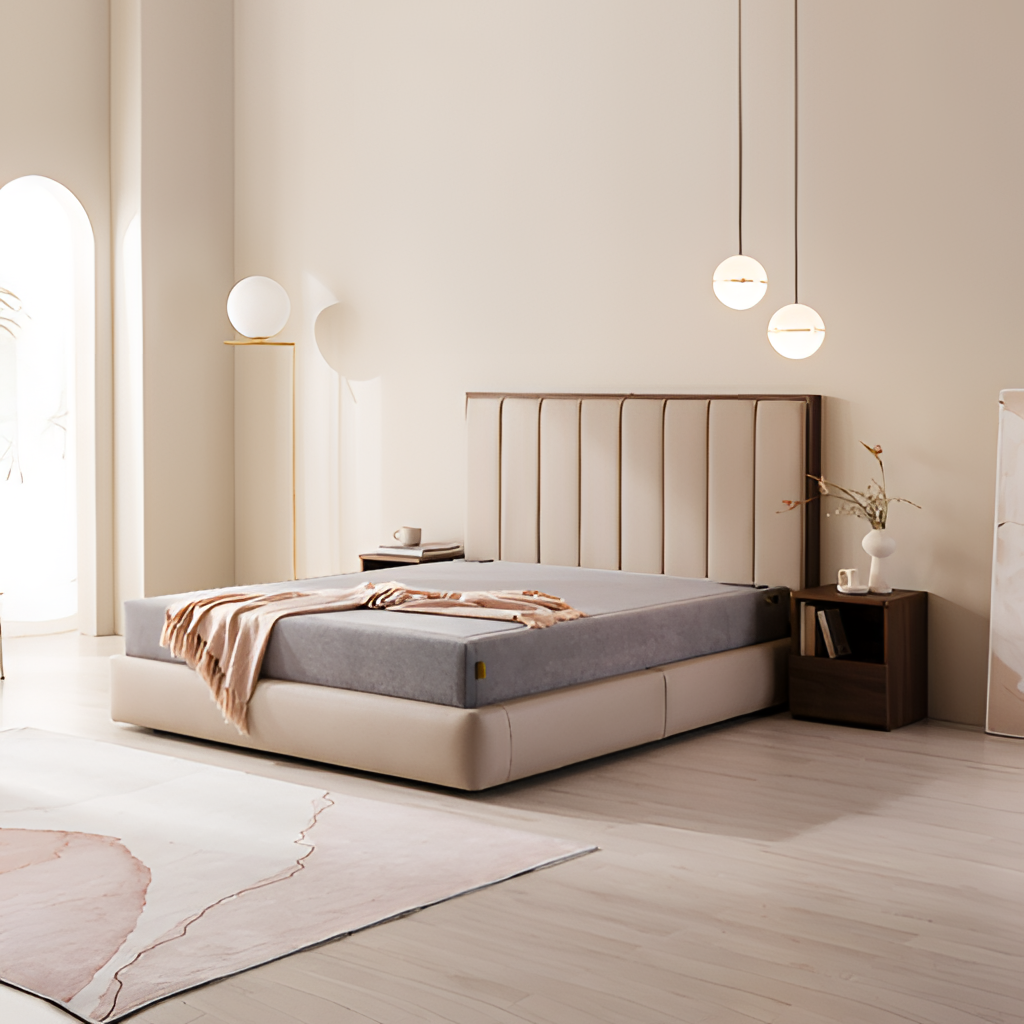
beige leather bed, bedroom, beige wood flooring, with plank pattern, contemporary, paint wallpaper, with solid pattern